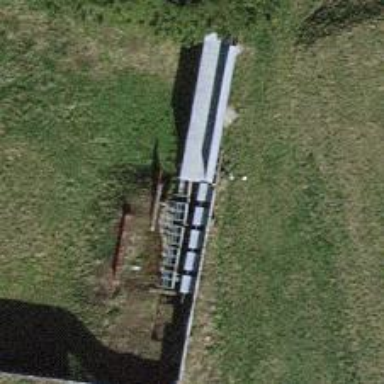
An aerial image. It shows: Retaining wall.